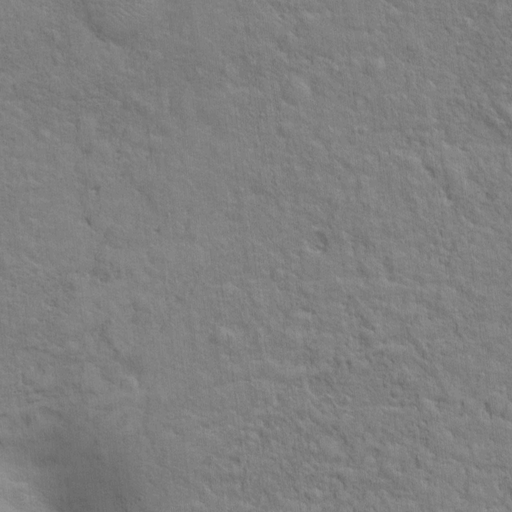
Objects detected: cone